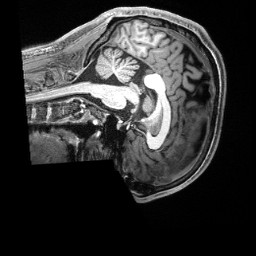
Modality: T1w
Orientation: sagittal
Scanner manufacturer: siemens
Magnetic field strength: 3 T
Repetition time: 2.5 s
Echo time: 0.00231 s